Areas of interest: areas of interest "Sport and cultural"
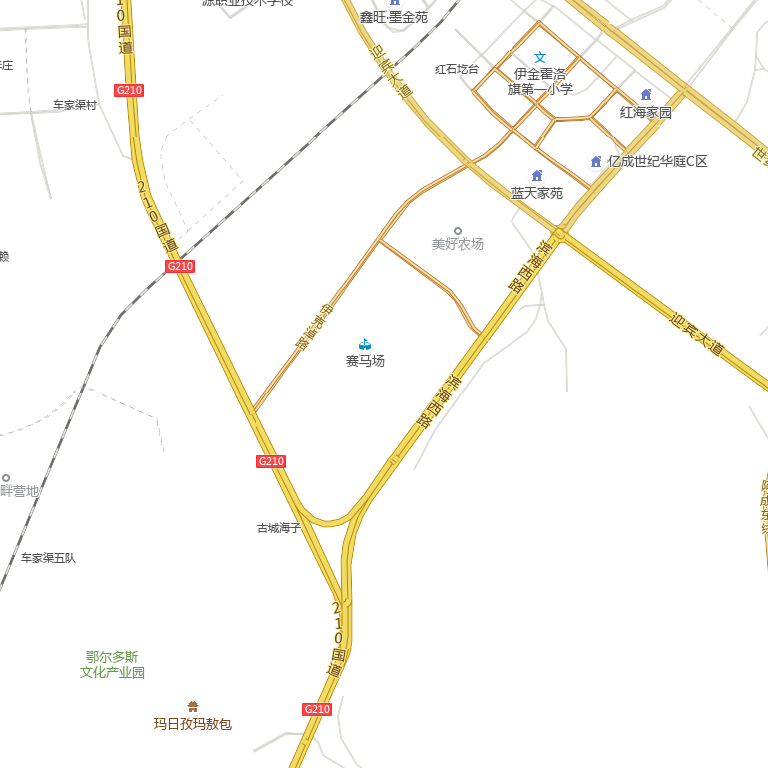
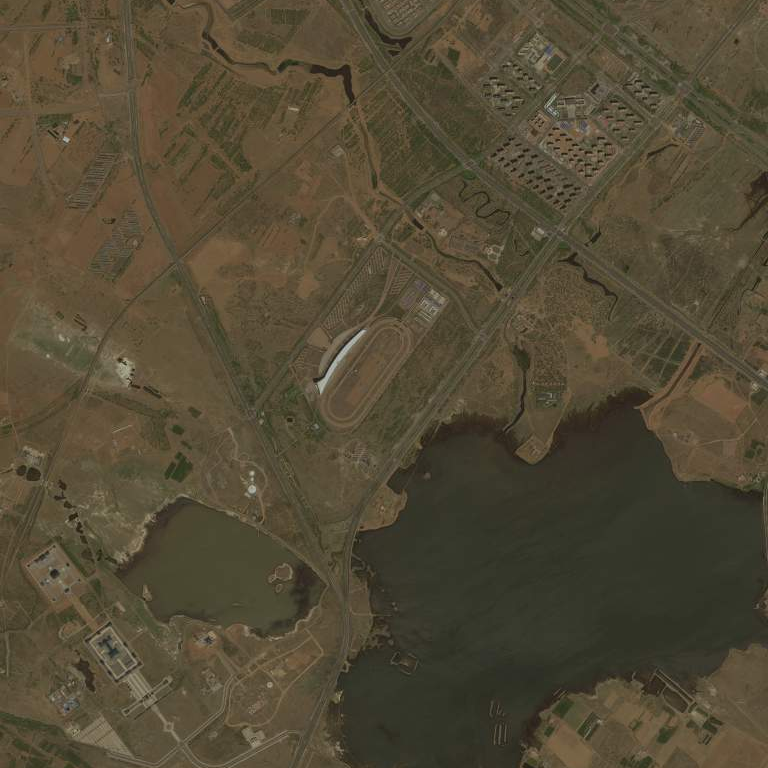